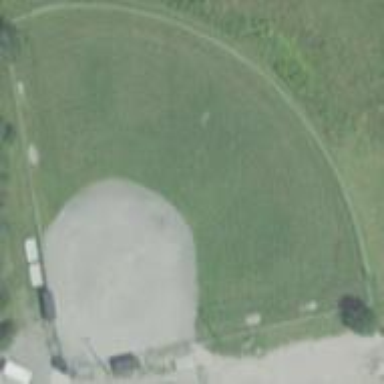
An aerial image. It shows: Baseball pitch for leisure and sports activities.